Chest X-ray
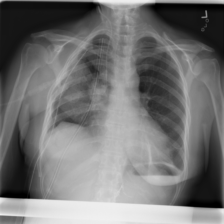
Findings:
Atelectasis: negative
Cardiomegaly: negative
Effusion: negative
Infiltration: negative
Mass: positive
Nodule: negative
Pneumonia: negative
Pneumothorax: negative
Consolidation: negative
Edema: negative
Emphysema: negative
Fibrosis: negative
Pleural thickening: negative
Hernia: negative